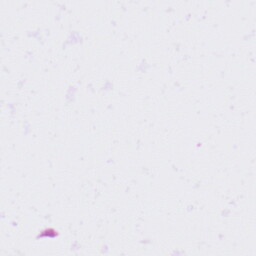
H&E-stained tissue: Lung